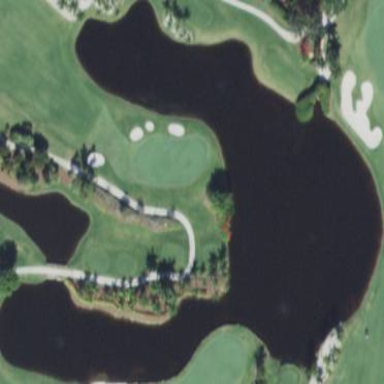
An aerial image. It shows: Water hazard on golf course. The hazard is natural water feature.